Question: >
<URL>
<URL>
I have a scenario in which the user can select a color from an image, for example the one below:
Depending on the tap location of the user on the image I need to extract the RGB and alpha value at that very point--or say, pixel.
How do I accomplish this?
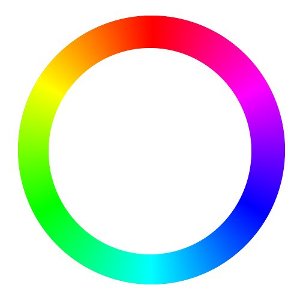
Answer: You need to create a bitmap context ('CGContextRef') from the image and convert the 'CGPoint' that was tapped to an array offset location to retrieve the color information from the pixel data.
See <URL>.
Methods:
'''
- (CGContextRef) createARGBBitmapContextFromImage:(CGImageRef) inImage
'''
> Returns a 'CGContextRef' representing the image passed as an argument
using the correct color space. This method is called by:
'''
- (UIColor*) getPixelColorAtLocation:(CGPoint) point
'''
> This is the function you would call to get the 'UIColor' at the passed
'CGPoint'.
Note that these methods are in a subclass of a 'UIImageView' to make the process more straightforward.